Question: I'm trying to create a simple ripple effect for a card in my app. It works great, but it is also responding to mouse events outside of its container:

Code looks like this:
'''
<dom-module>
...
<template>
...
<paper-material>
<div class="wrapper">...</div>
<paper-ripple></paper-ripple>
</paper-material>
...
</template>
</dom-module>
'''
I don't quite see why it is behaving this way. Any idea?
---
## Added
This whole page is an independant 'dom-module'. Apparently using 'paper-ripple' in such a fashion causes this to happen. How do I fix this?
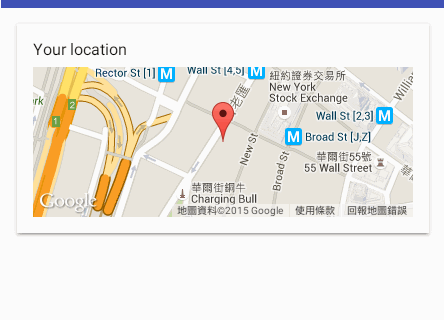
Answer: 'paper-ripple' 1.0.1 was released on 11 June 2015, which includes <URL>, making the fixes recommended in this answer Simply update 'bower.json' to bind to 'PolymerElements/paper-ripple#^1.0.1'.
---
This is a symptom of the very same bug that <URL>. The paper-ripple elements are targeting the wrong host element.
A fix <URL> into the official repository, but isn't yet in any release. To use it now, simply use the 'master' branch as your version in 'bower.json'.
I would recommend keeping tabs on the <URL> and use an actual version as your dependency instead of the 'master' branch as soon as possible.